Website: walmart
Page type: customer-info-address
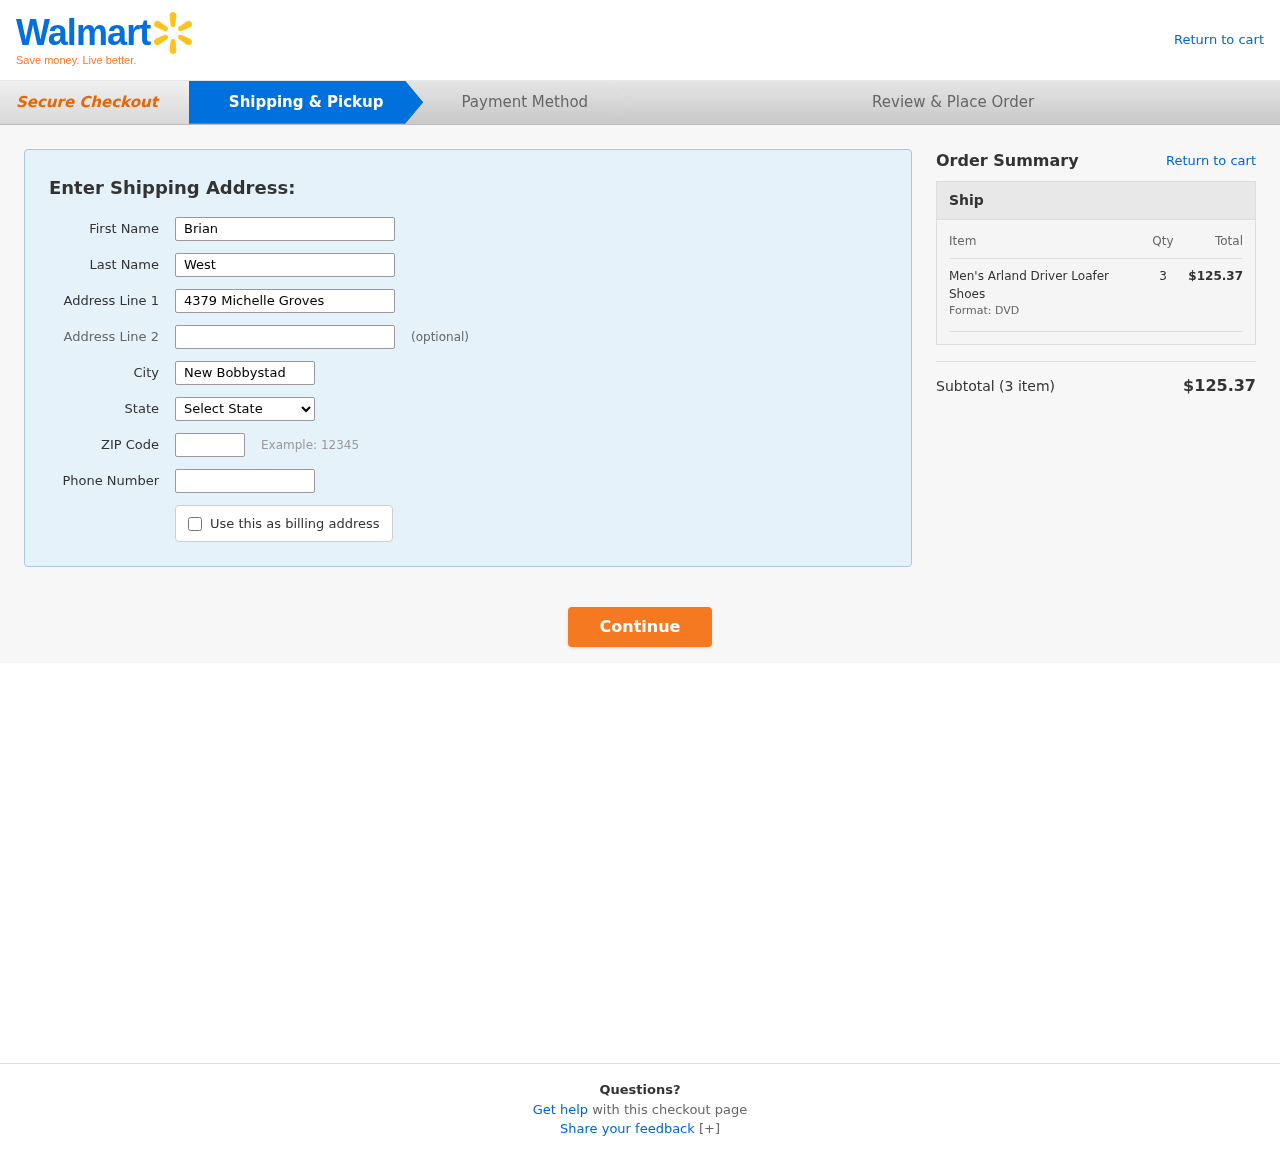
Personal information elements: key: PII_CITY
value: New Bobbystad
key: PII_FIRSTNAME
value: Brian
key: PII_LASTNAME
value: West
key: PII_PHONE
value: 5176885143
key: PII_POSTCODE
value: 49159
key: PII_STATE
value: Montana
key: PII_STREET
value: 4379 Michelle Groves
Product elements: key: PRODUCT1_NAME
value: Men's Arland Driver Loafer Shoes
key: PRODUCT1_QUANTITY
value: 3
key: PRODUCT1_LINE_TOTAL
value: $125.37
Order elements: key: ORDER_NUM_ITEMS
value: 3
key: ORDER_SUBTOTAL
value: $125.37